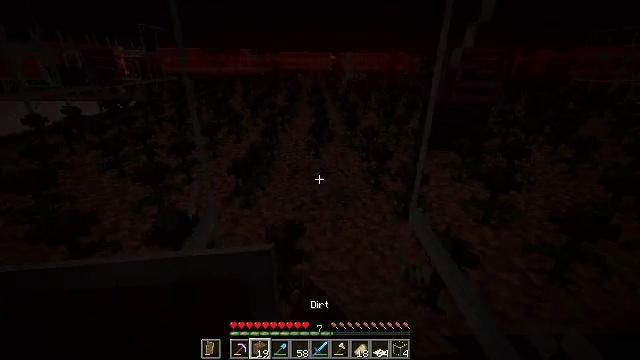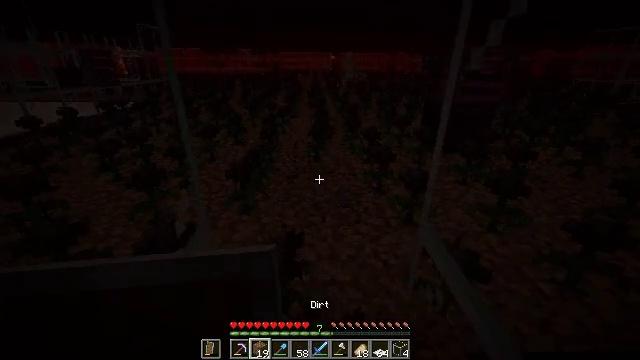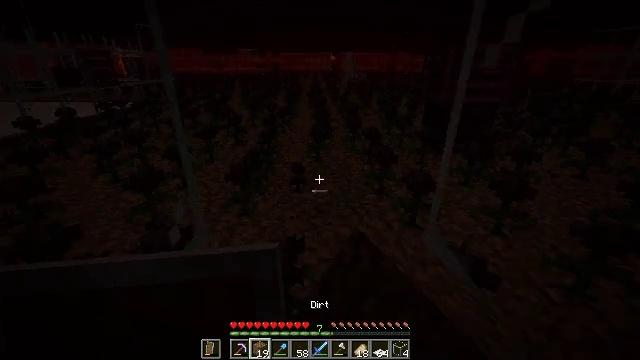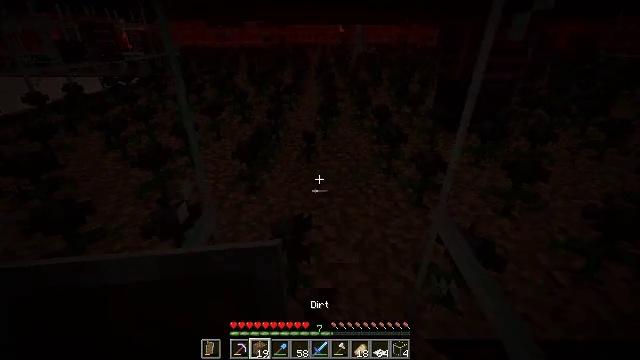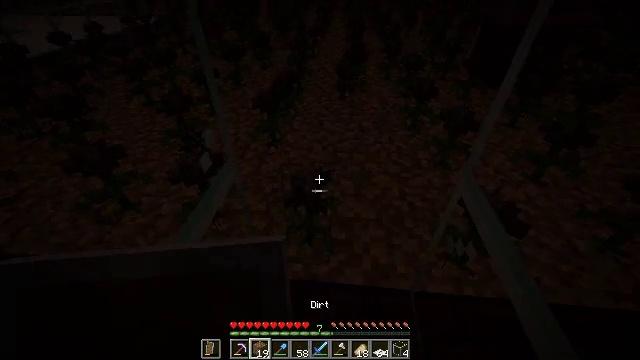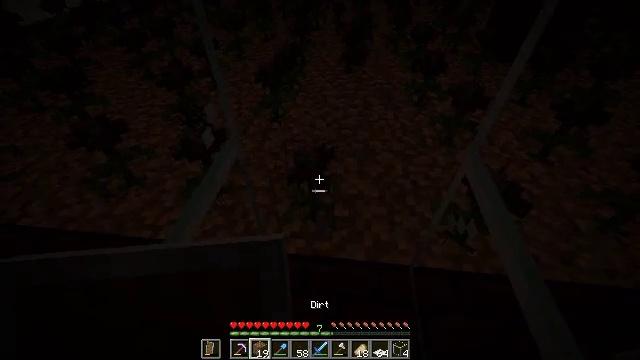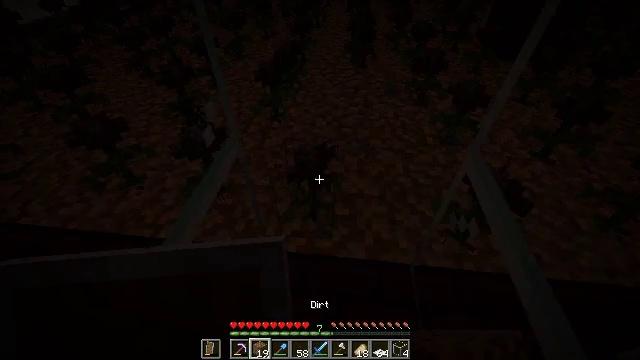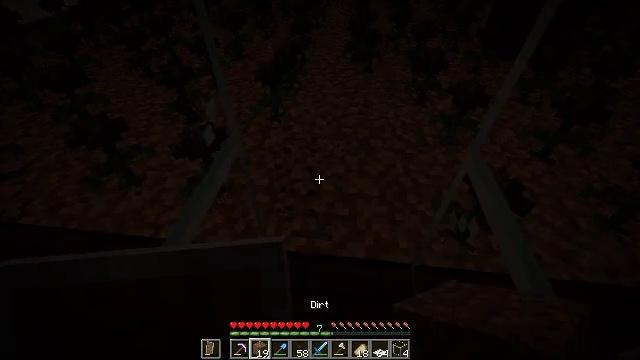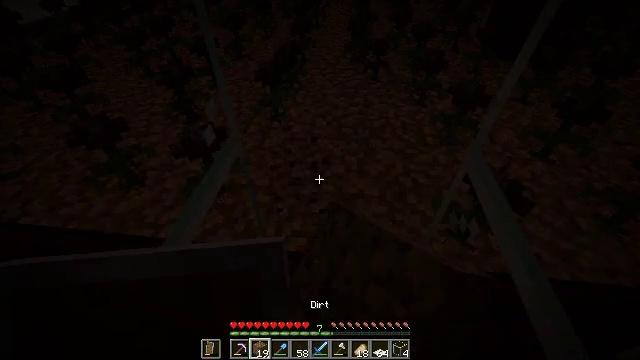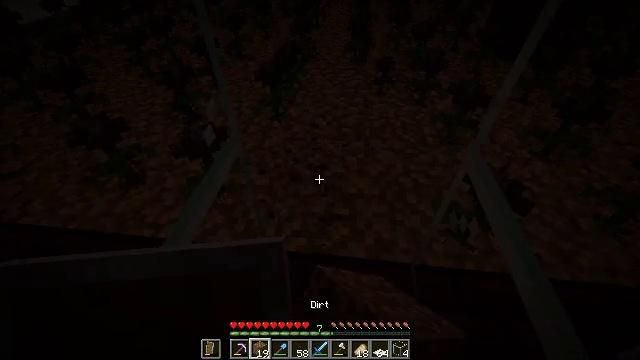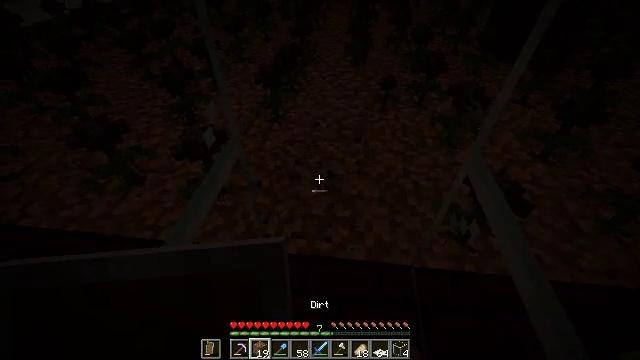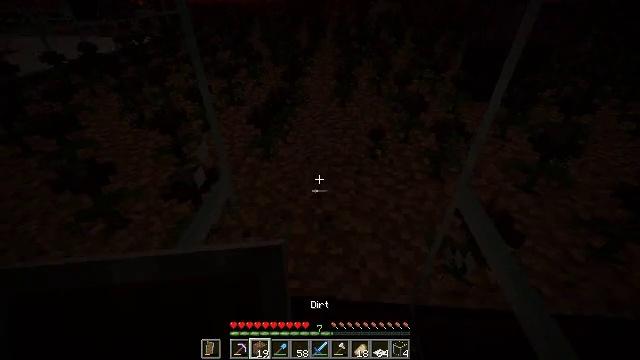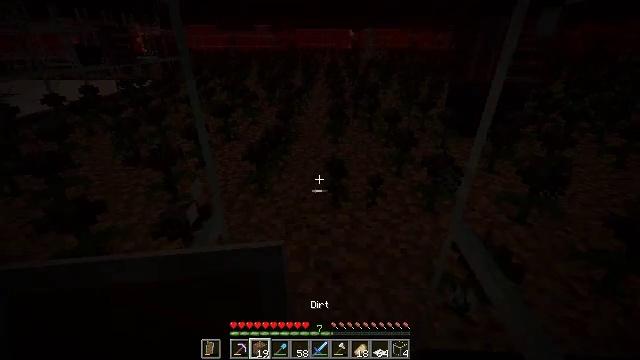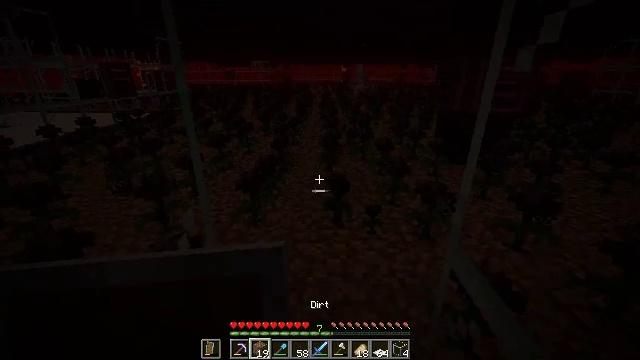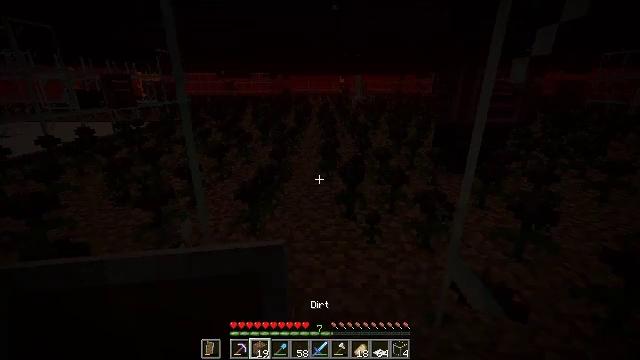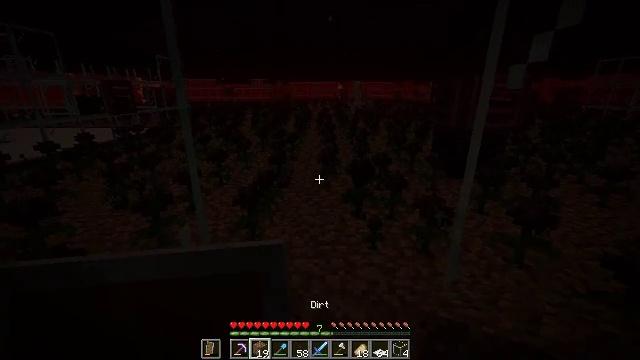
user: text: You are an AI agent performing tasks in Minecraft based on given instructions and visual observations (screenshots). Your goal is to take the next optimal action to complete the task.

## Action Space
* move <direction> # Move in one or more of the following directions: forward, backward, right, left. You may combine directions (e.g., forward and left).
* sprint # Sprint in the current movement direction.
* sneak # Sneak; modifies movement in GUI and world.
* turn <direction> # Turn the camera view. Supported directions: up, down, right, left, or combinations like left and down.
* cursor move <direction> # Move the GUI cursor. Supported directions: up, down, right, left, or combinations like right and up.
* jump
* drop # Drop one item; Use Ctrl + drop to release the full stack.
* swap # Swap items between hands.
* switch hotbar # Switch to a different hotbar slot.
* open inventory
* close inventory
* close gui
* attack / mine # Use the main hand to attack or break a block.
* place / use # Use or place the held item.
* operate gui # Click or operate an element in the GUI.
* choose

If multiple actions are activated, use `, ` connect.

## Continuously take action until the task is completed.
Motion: motion action
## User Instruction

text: Gather the dangerous wither rose.
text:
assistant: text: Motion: attack / mine
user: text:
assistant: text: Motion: no_op
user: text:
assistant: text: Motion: turn left and down
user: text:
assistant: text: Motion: turn left and down
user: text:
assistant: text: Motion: turn down
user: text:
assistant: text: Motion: no_op
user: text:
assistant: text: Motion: attack / mine
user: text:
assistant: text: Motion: attack / mine
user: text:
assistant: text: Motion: attack / mine
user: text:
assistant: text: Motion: no_op
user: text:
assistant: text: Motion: turn right and up
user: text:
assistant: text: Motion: turn right and up
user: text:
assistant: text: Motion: turn right and up
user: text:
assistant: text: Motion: turn up
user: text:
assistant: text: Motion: turn up
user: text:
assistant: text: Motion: no_op
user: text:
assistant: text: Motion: no_op
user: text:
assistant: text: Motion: no_op
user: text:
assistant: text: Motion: no_op
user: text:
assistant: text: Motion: no_op
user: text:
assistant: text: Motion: no_op
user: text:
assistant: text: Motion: no_op
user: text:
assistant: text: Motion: no_op
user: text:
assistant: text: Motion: no_op
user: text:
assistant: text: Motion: no_op
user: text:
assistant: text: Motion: no_op
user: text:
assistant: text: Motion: no_op
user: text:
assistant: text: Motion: no_op
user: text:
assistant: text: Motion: no_op
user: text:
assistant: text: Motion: no_op